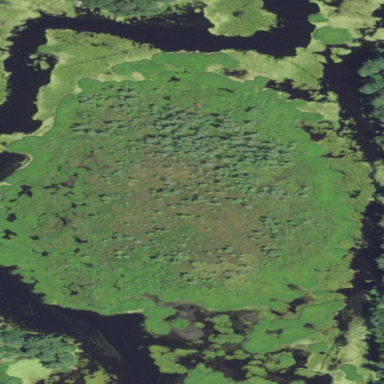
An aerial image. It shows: Bog wetland.